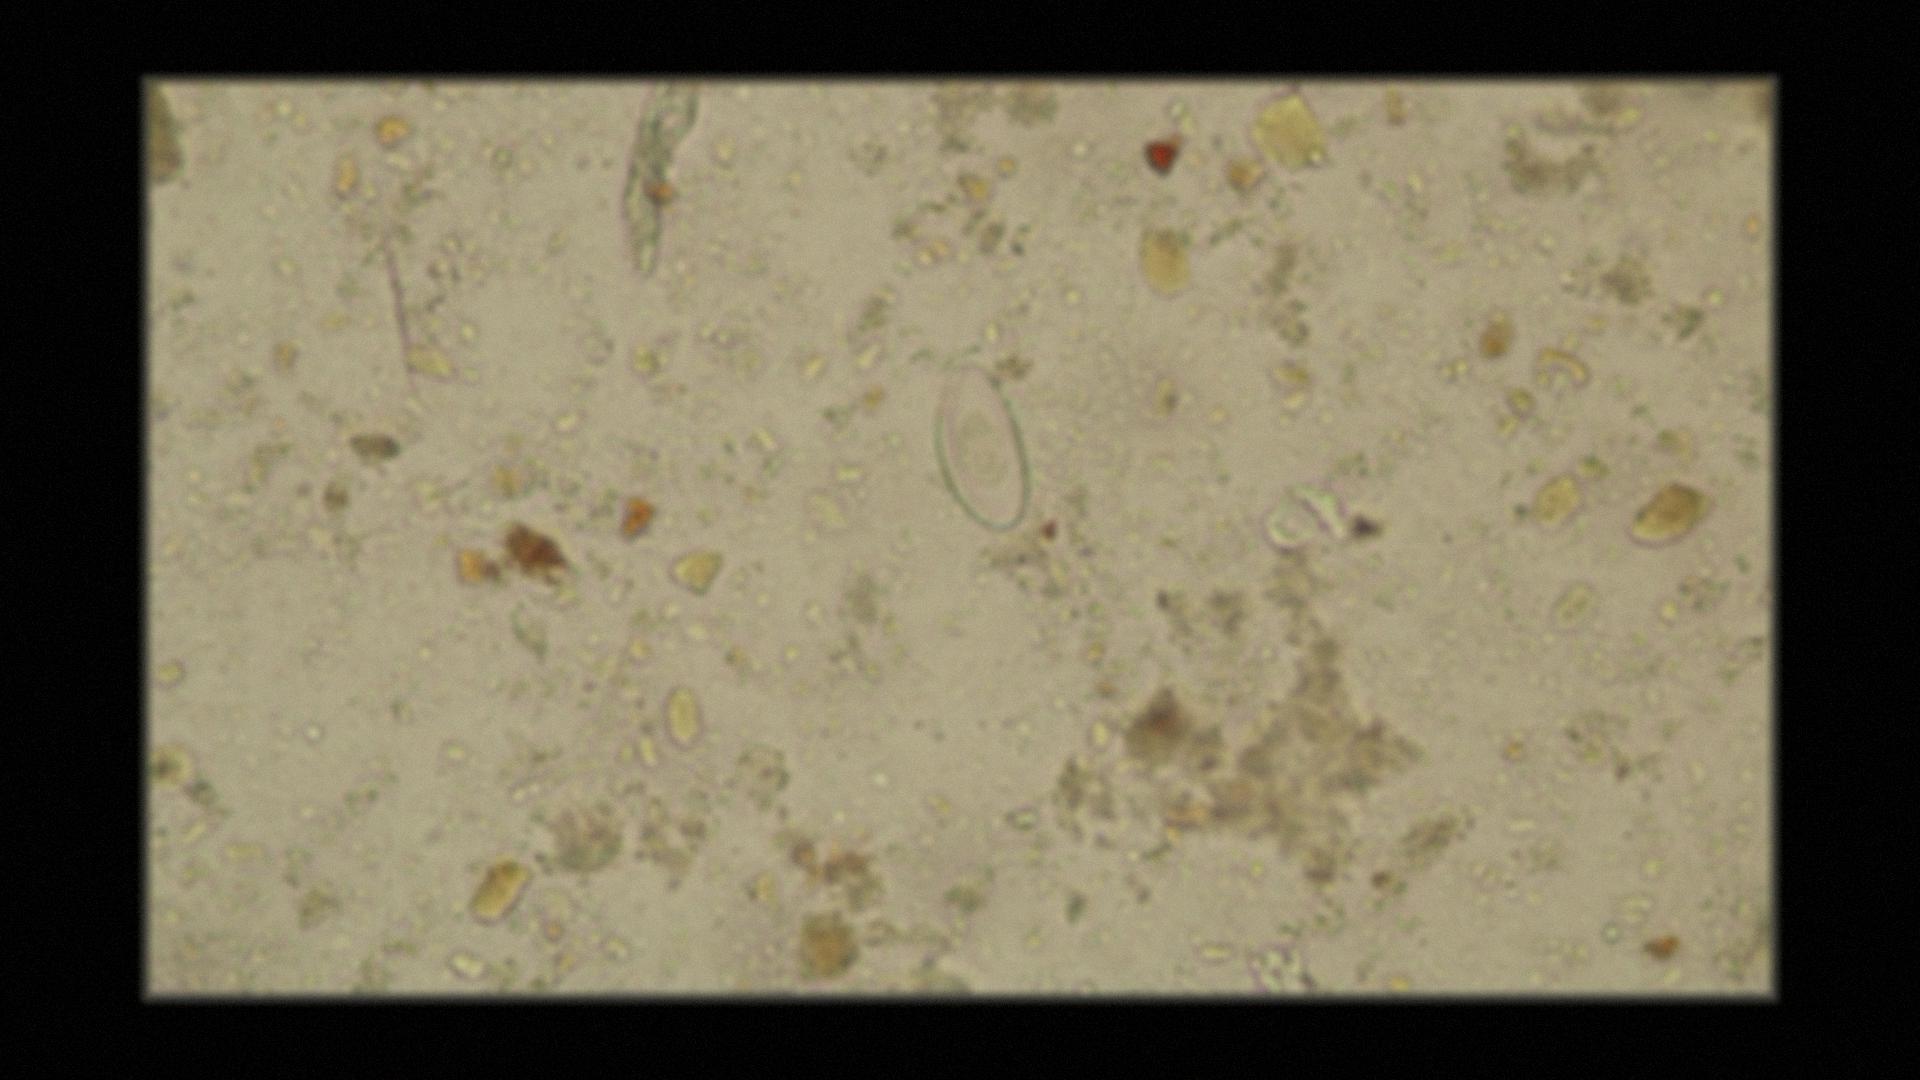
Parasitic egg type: Enterobius vermicularis